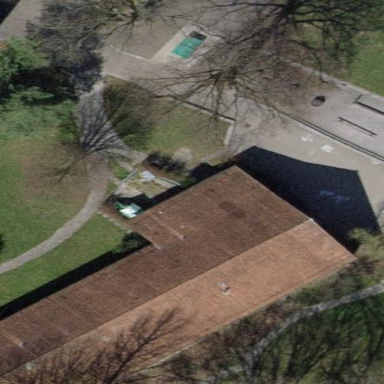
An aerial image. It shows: School building.